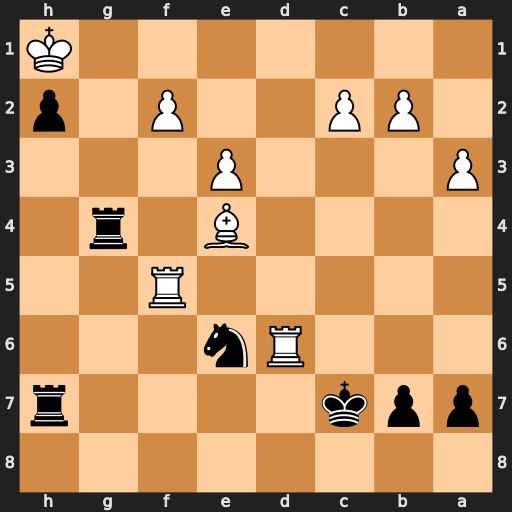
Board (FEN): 8/ppk4r/3Rn3/5R2/4B1r1/P3P3/1PP2P1p/7K
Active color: b
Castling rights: -
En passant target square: -
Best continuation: Rg1#